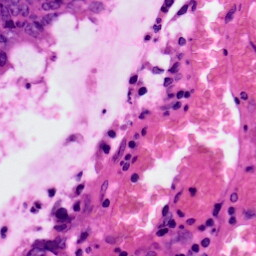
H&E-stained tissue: Colon